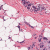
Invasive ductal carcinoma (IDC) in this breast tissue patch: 1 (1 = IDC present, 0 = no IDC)